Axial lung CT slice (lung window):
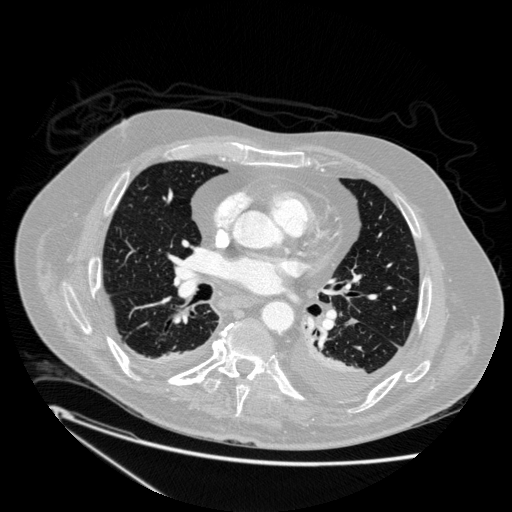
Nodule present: no